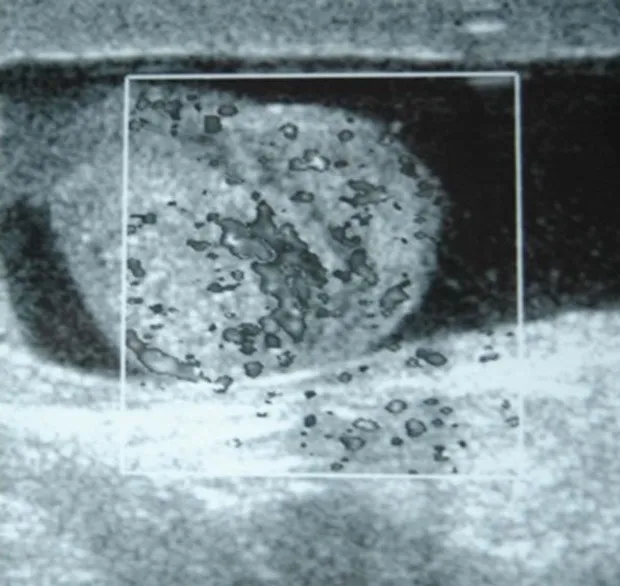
Color Doppler Ultrasonography Image Shows Increased Vascularization of the Left Epididymis.
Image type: radiology (ultrasound)